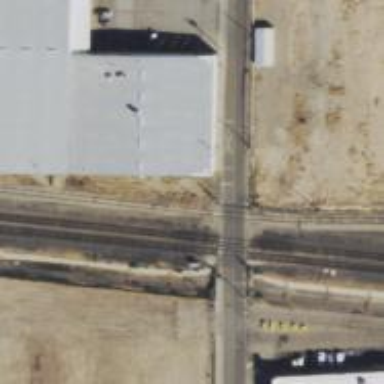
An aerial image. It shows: Railway level crossing.